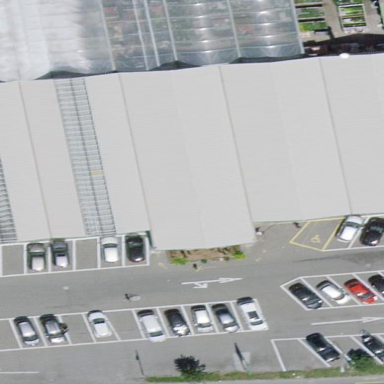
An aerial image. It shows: Retail building.